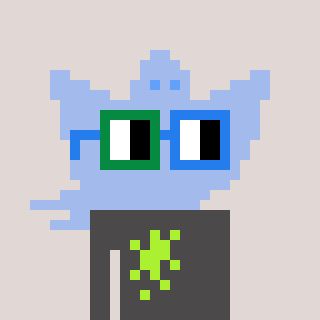
a pixel art character with square green and blue glasses, a ghost-B-shaped head and a grayscale-colored body on a warm background